Question: - 123 = number of users on first page.- 9.2k = number of users that go to the second page after visiting the first pace.
I want to calculate % of people going from first to second page.
Both data is from Google Analytics number of users.
Screenshot of Data Studio:

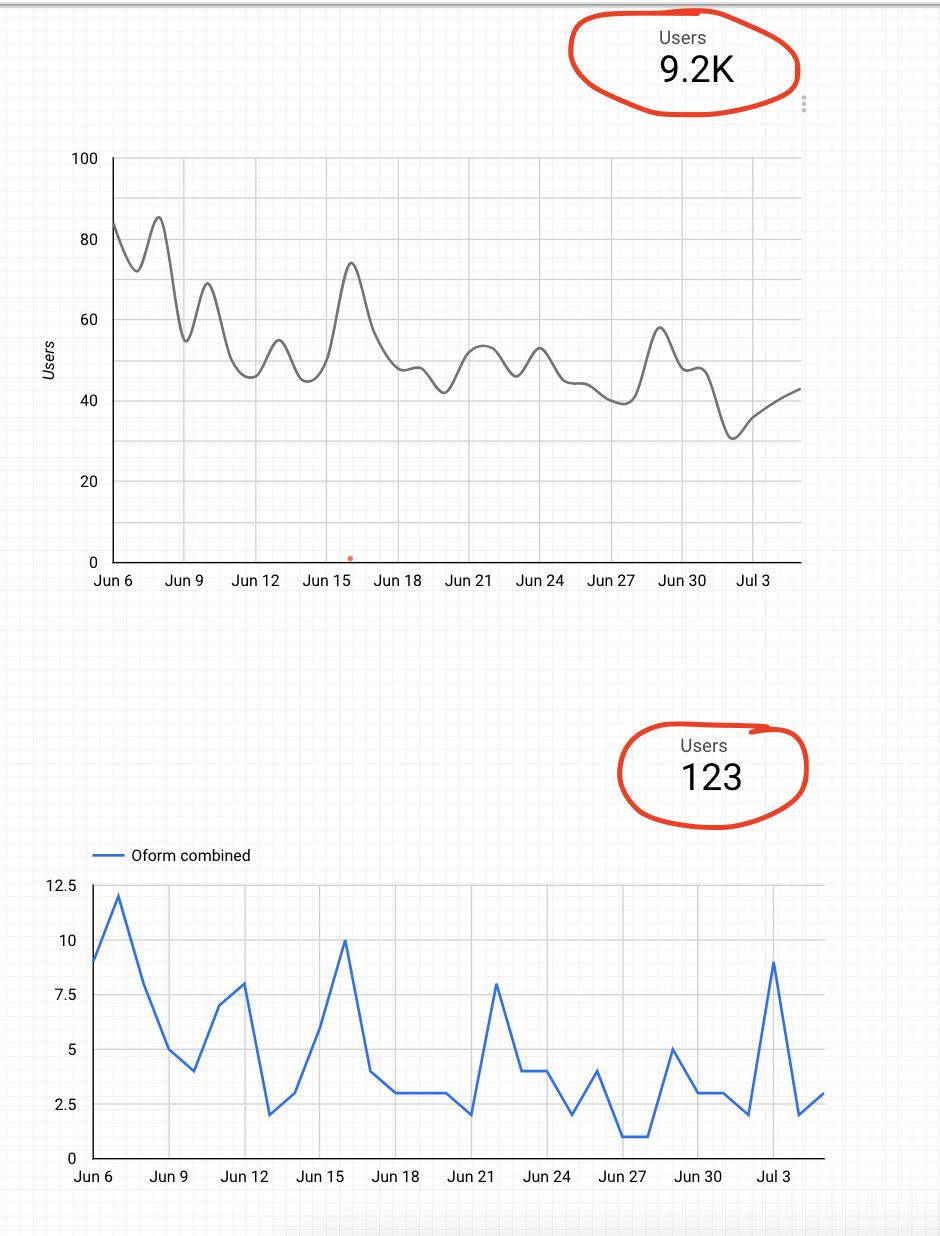
Answer: One way that it can be achieved by selecting both Scorecards, then right clicking either Scorecard to Blend data and create a <URL>:
1. Left Click on Scorecard 1 (123 Users);
2. Ctrl + Left Click (on a Windows device, for a Mac use + Left Click) on Scorecard 2 (9,200 Users);
3. With both Scorecards selected, Right Click on either Scorecard and select Blend data from the drop down to create a new Scorecard, a Ratio Metric.
<URL> and a GIF to elaborate:
<URL>